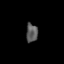
Tissue: lung
Cell type: Myeloid cells
Senescence score: 0.1943
Nuclear area (px): 211
Mean DAPI intensity: 90.431